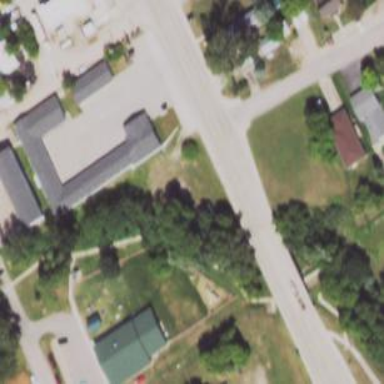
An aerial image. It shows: Motel building.